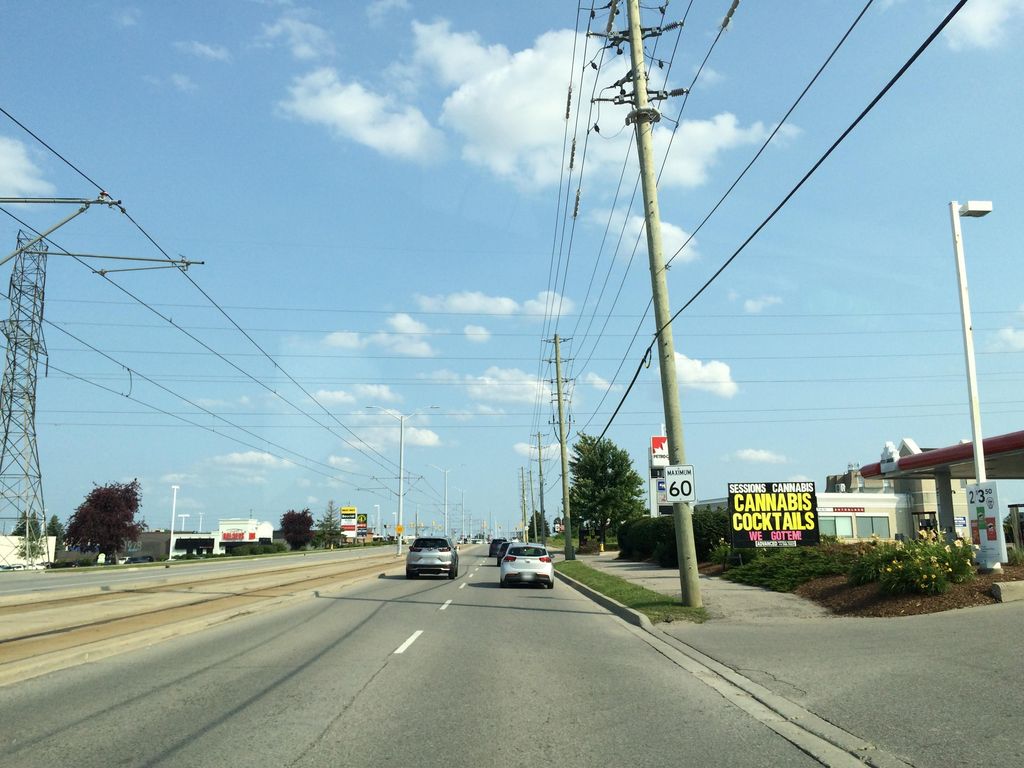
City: kitchener-waterloo